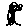
Label: tree